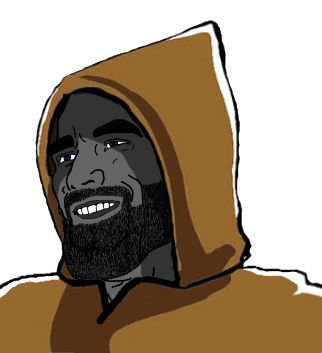
Label: 5_Grey_Chad